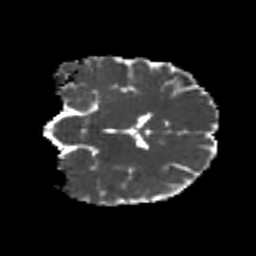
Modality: MD
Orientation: coronal
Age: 23
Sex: female
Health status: healthy
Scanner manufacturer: philips
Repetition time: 7.388 s
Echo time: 0.08599 s